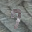
Label: 7